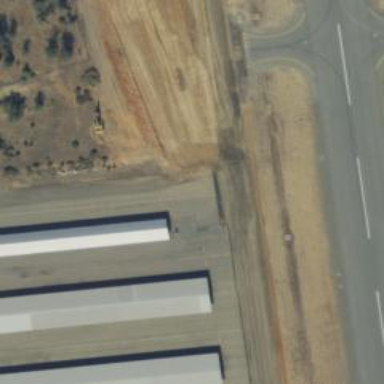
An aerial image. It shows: Image of taxiway at airport.